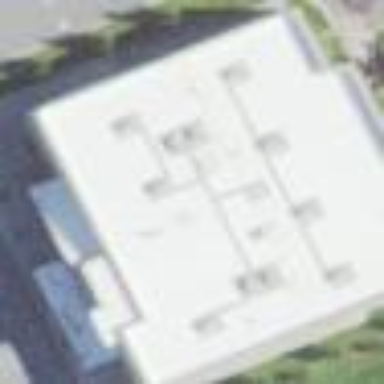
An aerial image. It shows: Cinema building.